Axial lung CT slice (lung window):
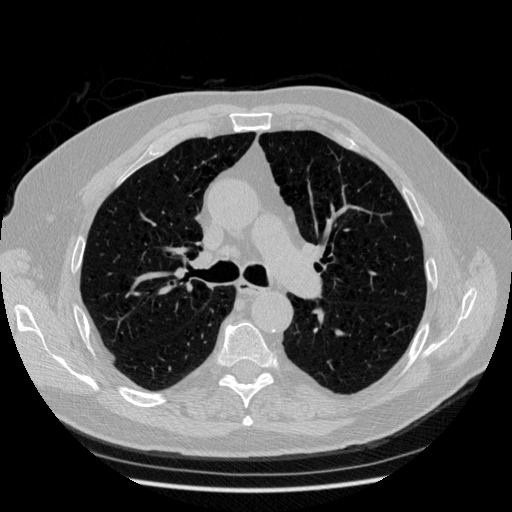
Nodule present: no